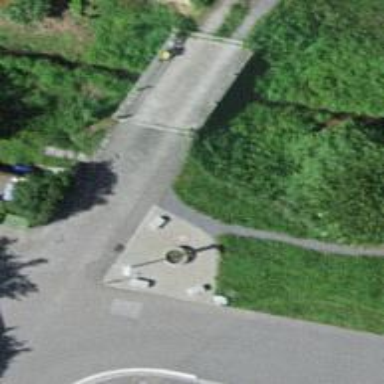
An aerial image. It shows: Earth footway.